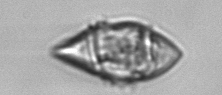
Label: Gyrodinium